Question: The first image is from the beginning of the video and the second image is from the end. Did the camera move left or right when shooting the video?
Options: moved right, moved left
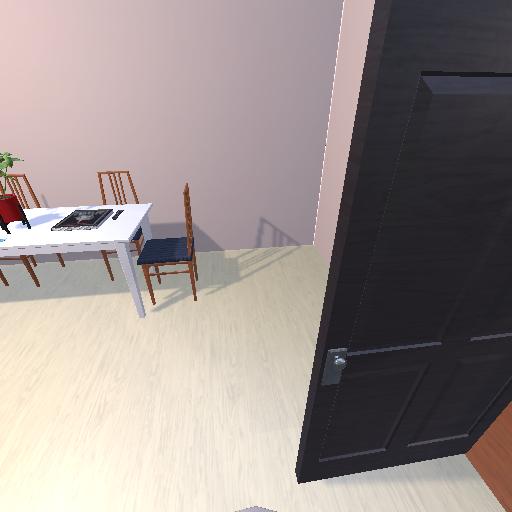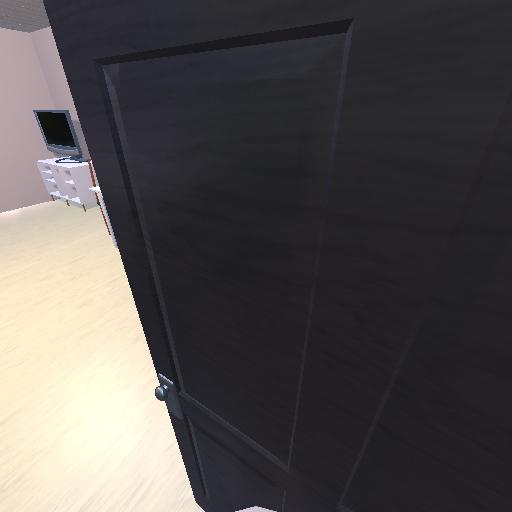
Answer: moved right